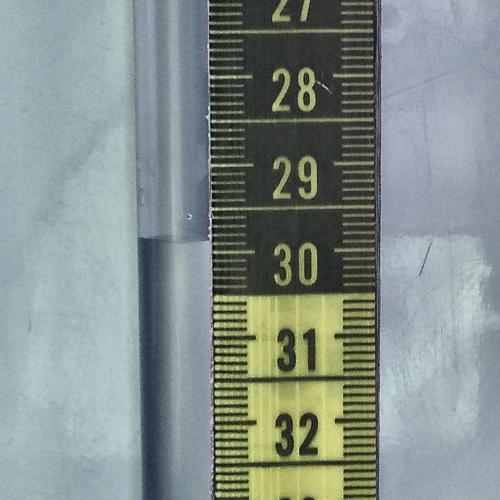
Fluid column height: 29.8 cm